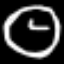
Label: clock